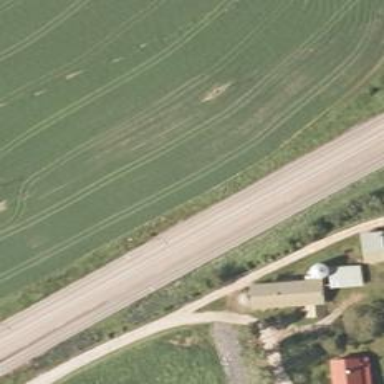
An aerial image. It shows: Asphalt road classified as trunk highway.